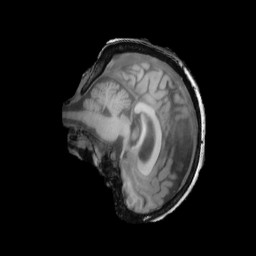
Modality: T1w
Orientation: sagittal
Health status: ill
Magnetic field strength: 3 T